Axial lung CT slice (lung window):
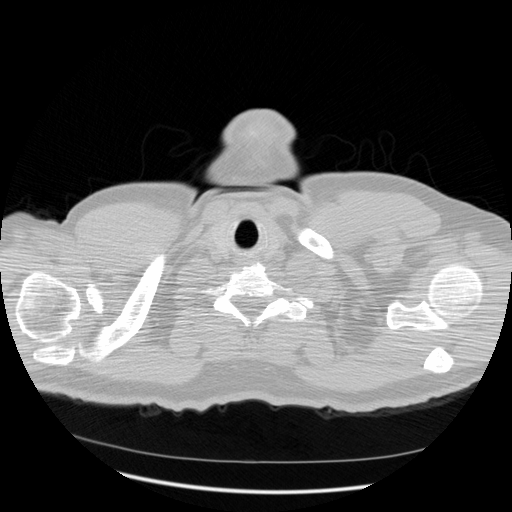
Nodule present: no